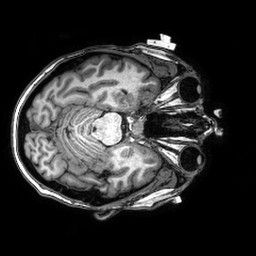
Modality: T1w
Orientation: axial
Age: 42
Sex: female
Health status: healthy